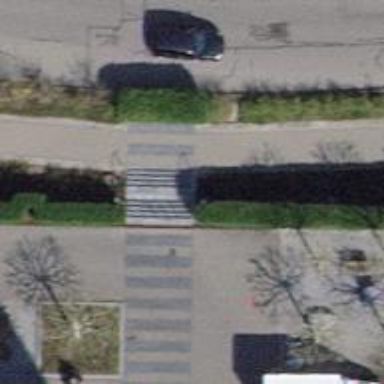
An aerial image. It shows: Steps made of paving stones.